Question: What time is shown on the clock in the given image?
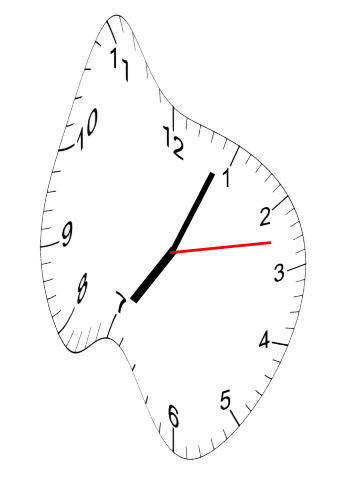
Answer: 07:04:13